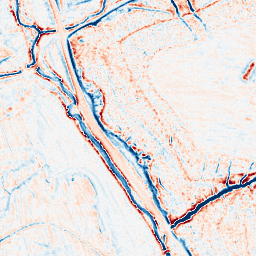
Category: edge_preserving
Decomposition family: anisotropic_diffusion
Decomposition parameters: iterations: 20
kappa: 50
gamma: 0.1
Upsampling method: linear_exact
Upsampling parameters: scale: 8
Upsampling scale: 8